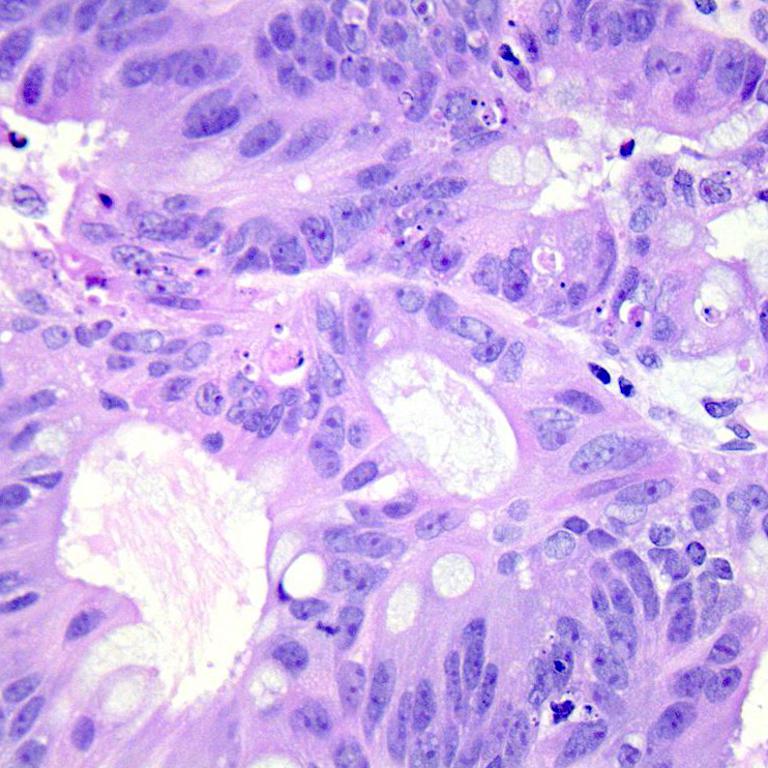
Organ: colon
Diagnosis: adenocarcinomas